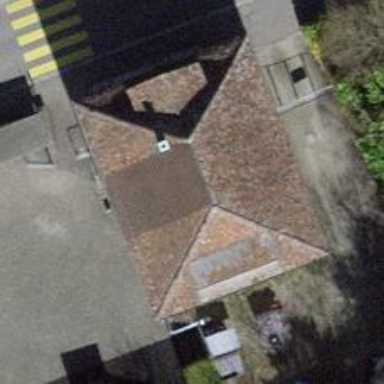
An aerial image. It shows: Kindergarten.